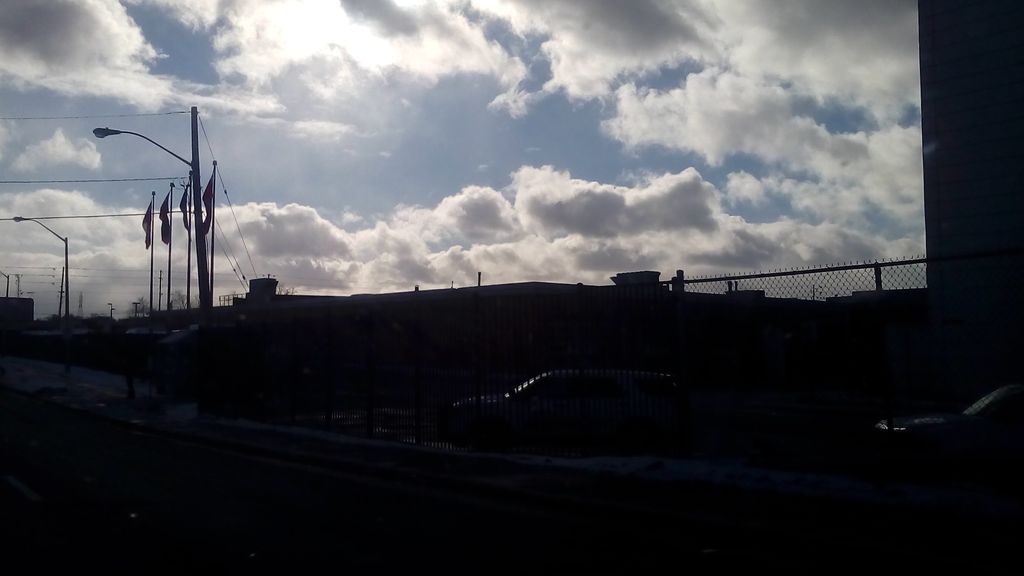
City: ottawa-gatineau